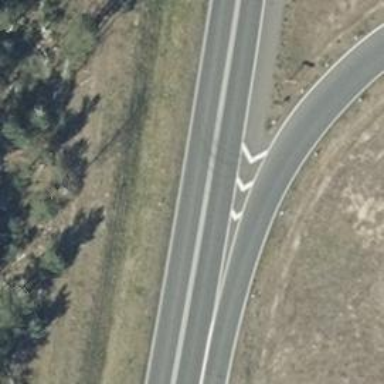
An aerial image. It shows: Trunk highway designated as motorroad.